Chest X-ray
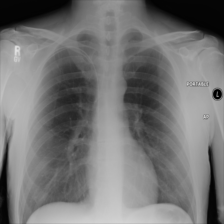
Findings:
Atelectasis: negative
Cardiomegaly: negative
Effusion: negative
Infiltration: negative
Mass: negative
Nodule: negative
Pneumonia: negative
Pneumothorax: negative
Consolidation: negative
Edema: negative
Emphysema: negative
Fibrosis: negative
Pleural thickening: negative
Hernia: negative